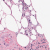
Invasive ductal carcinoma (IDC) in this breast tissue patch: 0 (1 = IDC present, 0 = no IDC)